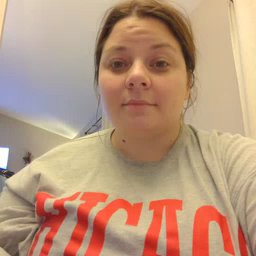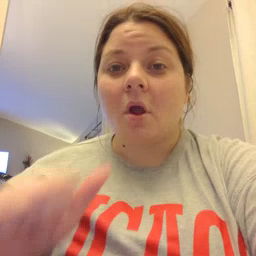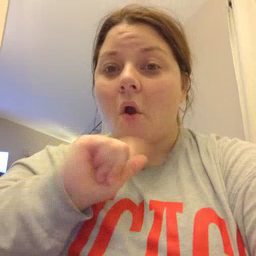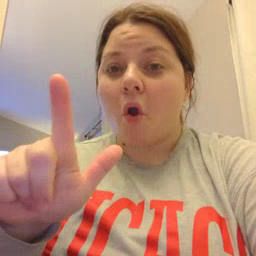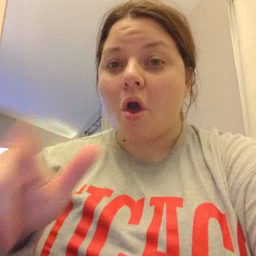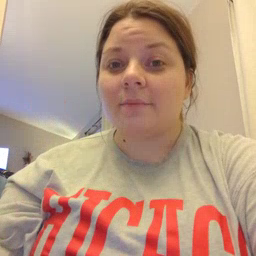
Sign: all